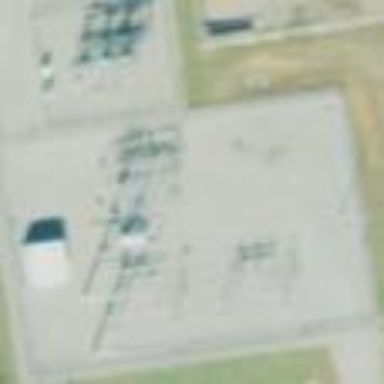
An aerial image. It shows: Industrial power substation enclosed by fence.